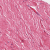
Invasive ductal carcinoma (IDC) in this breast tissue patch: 0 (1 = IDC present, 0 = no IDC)